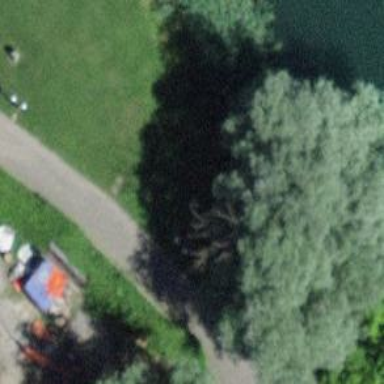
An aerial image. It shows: White bench.